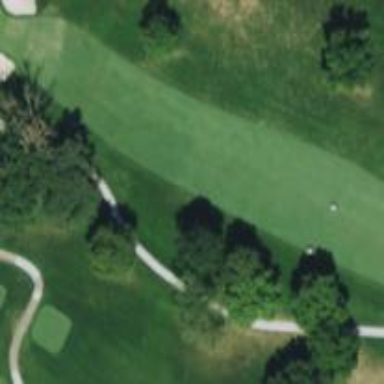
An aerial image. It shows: Golf fairway surrounded by grass in golf sport setting.